Question: I think the following is correct, but try.dart is giving an error.
'''
abstract class Persistence{
void save(String stuffToSave){
print('Saved ' + stuffToSave);
}
}
class Car {
String model;
int speed;
Car(this.model, this.speed);
void accelerate(int increase){
this.speed+=increase;
}
}
class Truck extends Car with Persistence {
Truck(String model, int speed):super(model, speed);
}
main(){
Truck myTruck = new Truck('big truck', 0);
}
'''
Here is the error:

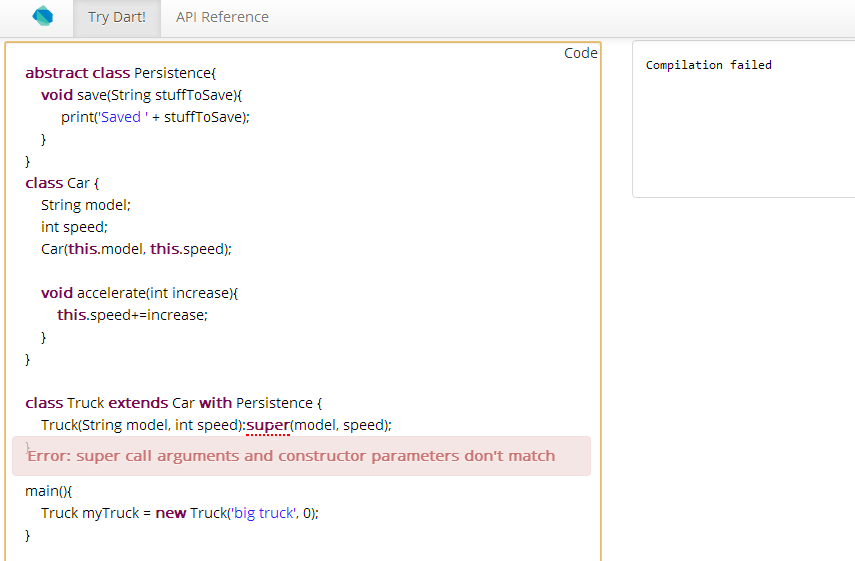
Answer: I suspect this is a bug. Can you file it at <URL> ?